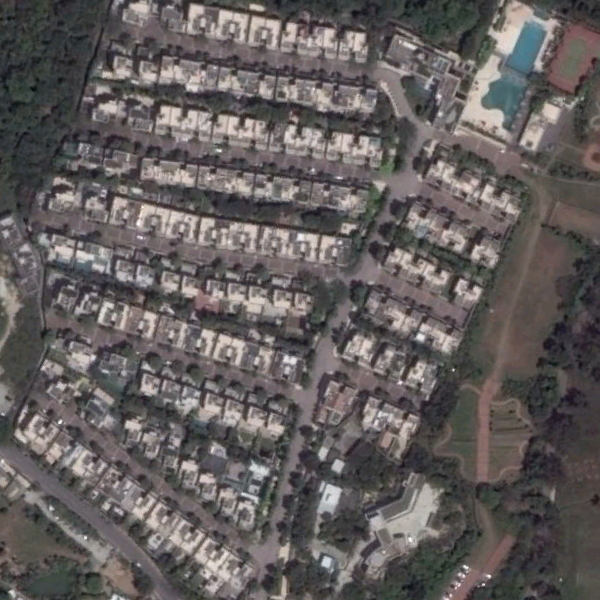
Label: DenseResidential